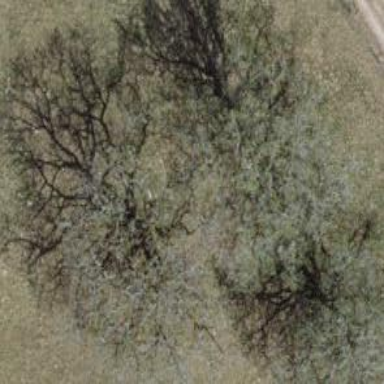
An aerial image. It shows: Beautiful tree in nature.